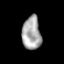
Tissue: prostate
Cell type: T cells
Senescence score: 0.6966
Nuclear area (px): 612
Mean DAPI intensity: 168.413